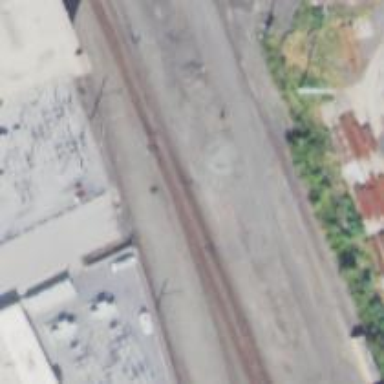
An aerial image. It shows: Railway yard used for servicing trains.